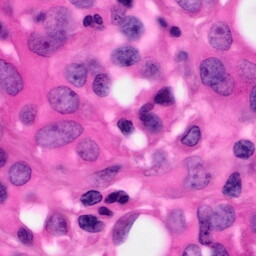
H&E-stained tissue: Pancreatic